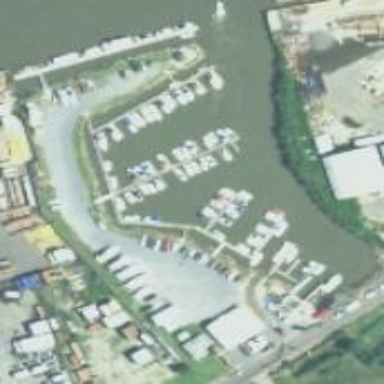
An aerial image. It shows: Marina area for leisure land.